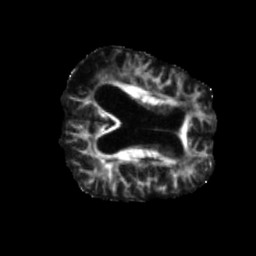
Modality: FA
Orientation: axial
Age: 66
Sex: female
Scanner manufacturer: siemens
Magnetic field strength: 3 T
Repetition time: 5.47 s
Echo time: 0.0854 s